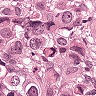
Metastatic tissue present: yes